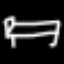
Label: bed